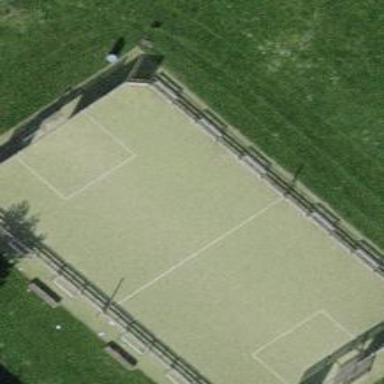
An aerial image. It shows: Soccer pitch for leisure land activities.